Question: I try to multiply 2 values from different table but it's keep error like this:

Here's my code:
'''
//Label12 is in datalist
var Label12 = (Label)(((Button)sender).Parent).FindControl("Label12");
var item2 = from c in db.OrderTemps
join o in db.Products
on c.Prod_ID equals o.Prod_ID
select new
{
o.Prod_ID,
o.Prod_Price, //Type "Decimal"
c.Amount, //Type "Integer"
c.Total, //Type "Decimal
s = o.Prod_Price * c.Amount
};
foreach (var i in item2)
{
Label12.Text = Convert.ToString(i.s); //an error happen here!!
}
'''
Any help appreciated.
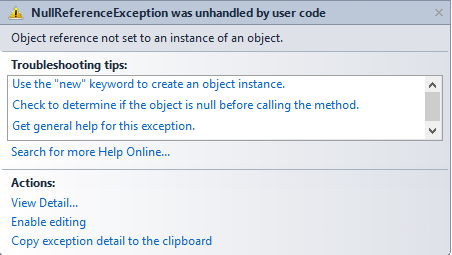
Answer: There is nothing wrong with you LINQ query. If no records joined, then there will be nothing to enumerate and you will skip foreach body. I think you have 'Label12' equal to 'null'. Check if it really exist on senders parent.
SIDE NOTE: Why are you trying to assign text in loop? Label will keep only last value assigned.